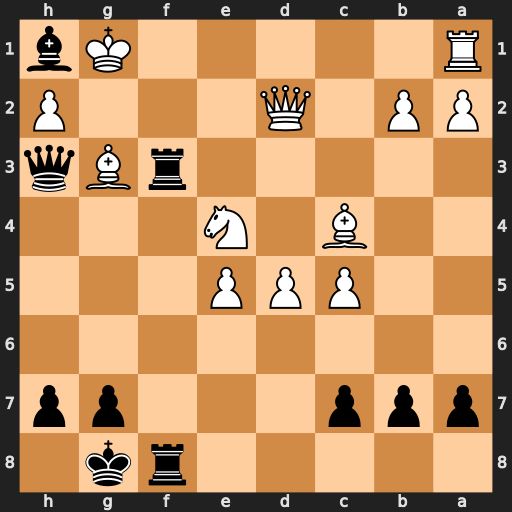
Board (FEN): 5rk1/ppp3pp/8/2PPP3/2B1N3/5rBq/PP1Q3P/R5Kb
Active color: b
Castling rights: -
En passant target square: -
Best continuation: Rf2 Qxf2 Rxf2